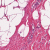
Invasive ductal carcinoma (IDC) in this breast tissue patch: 0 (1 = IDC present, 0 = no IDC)